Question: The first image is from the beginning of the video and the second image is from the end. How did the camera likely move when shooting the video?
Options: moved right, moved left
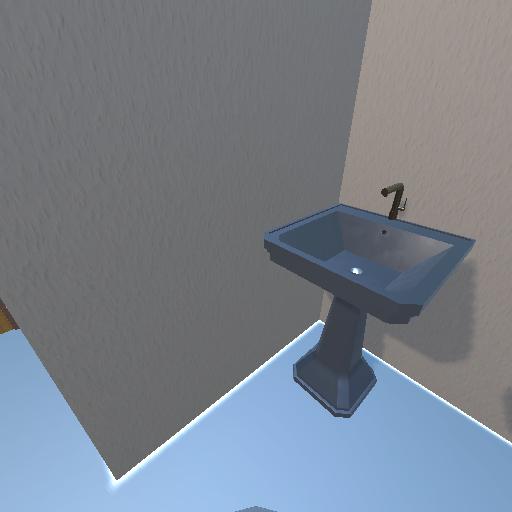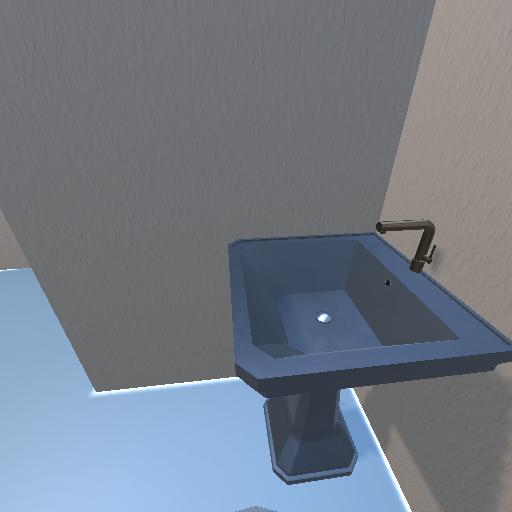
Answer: moved right